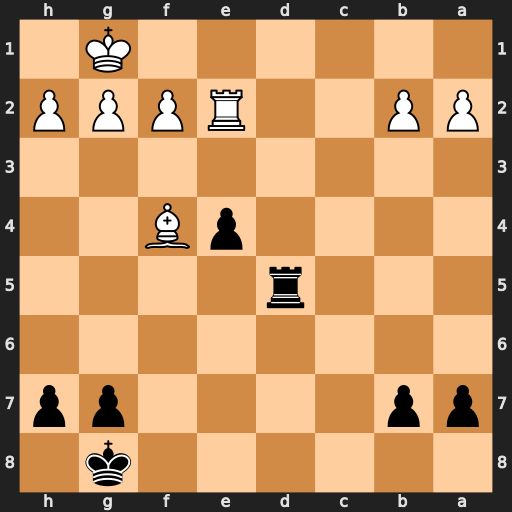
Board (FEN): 6k1/pp4pp/8/3r4/4pB2/8/PP2RPPP/6K1
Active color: b
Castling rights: -
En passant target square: -
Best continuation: Rd1+ Re1 Rxe1#